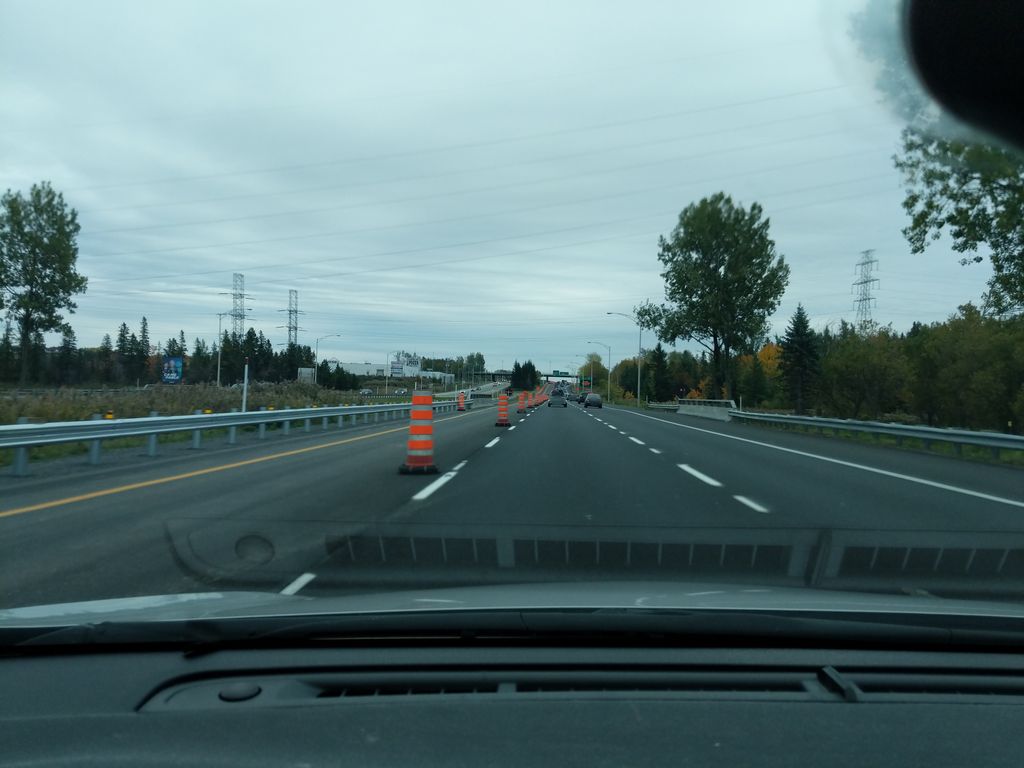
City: quebec_city